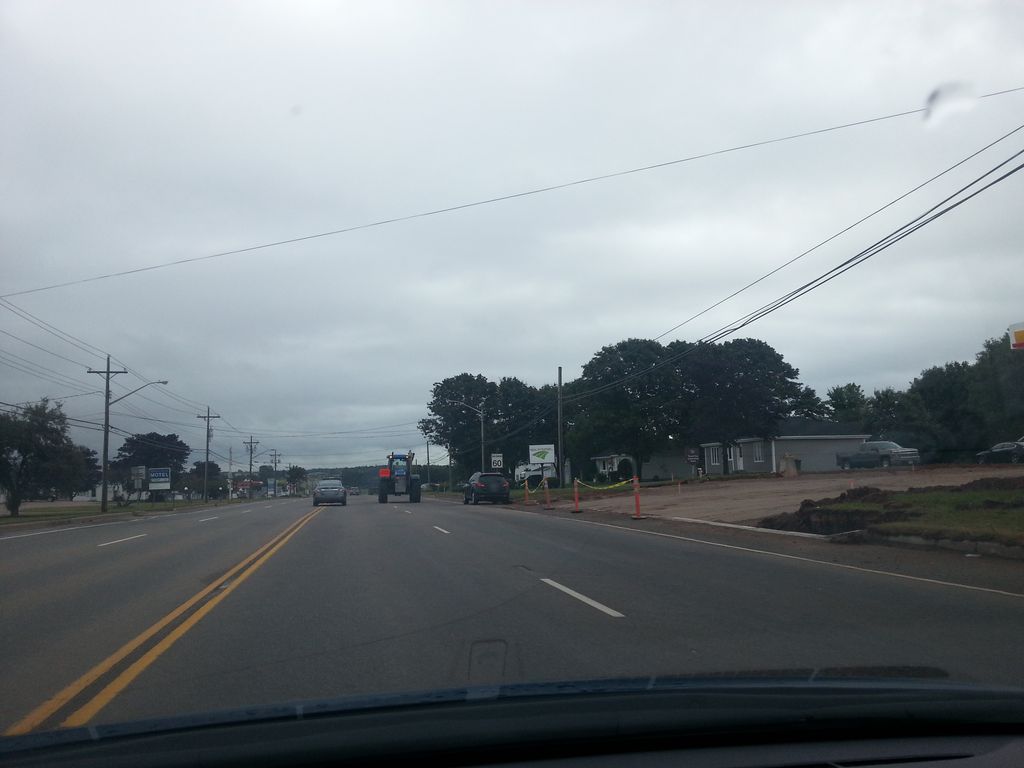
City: charlottetown